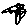
Label: flower